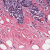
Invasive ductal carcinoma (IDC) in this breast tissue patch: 0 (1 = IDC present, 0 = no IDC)